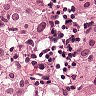
Metastatic tissue present: yes